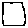
Label: square